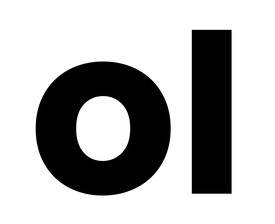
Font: Poppins-Bold